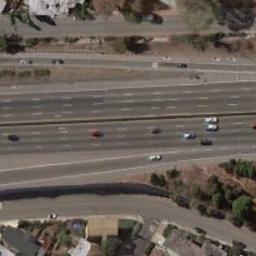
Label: freeway